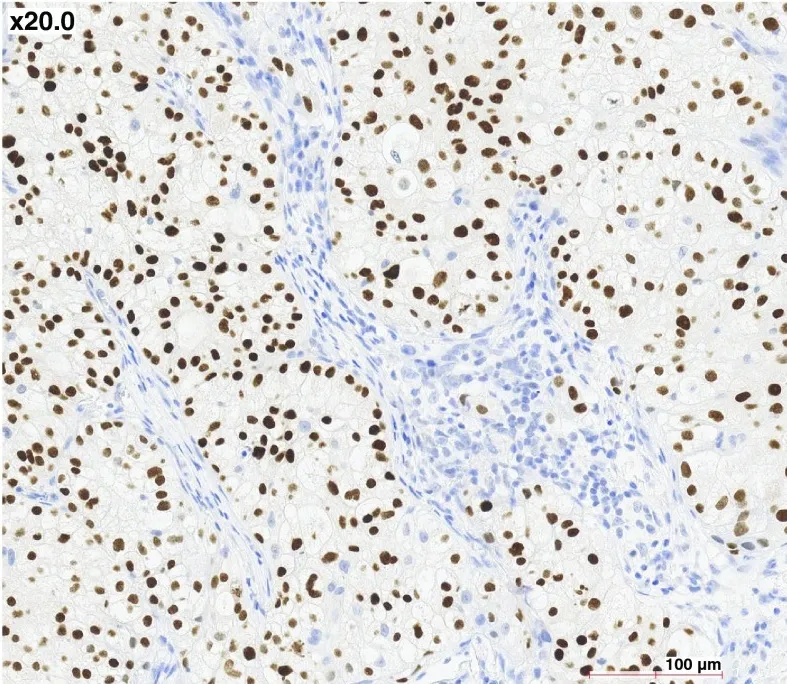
Lung metastases. . Nuclear staining for TTF1 is strongly positive, 20x.
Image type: pathology (immunostaining)